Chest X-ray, AP view. Patient: 15 years old, sex F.
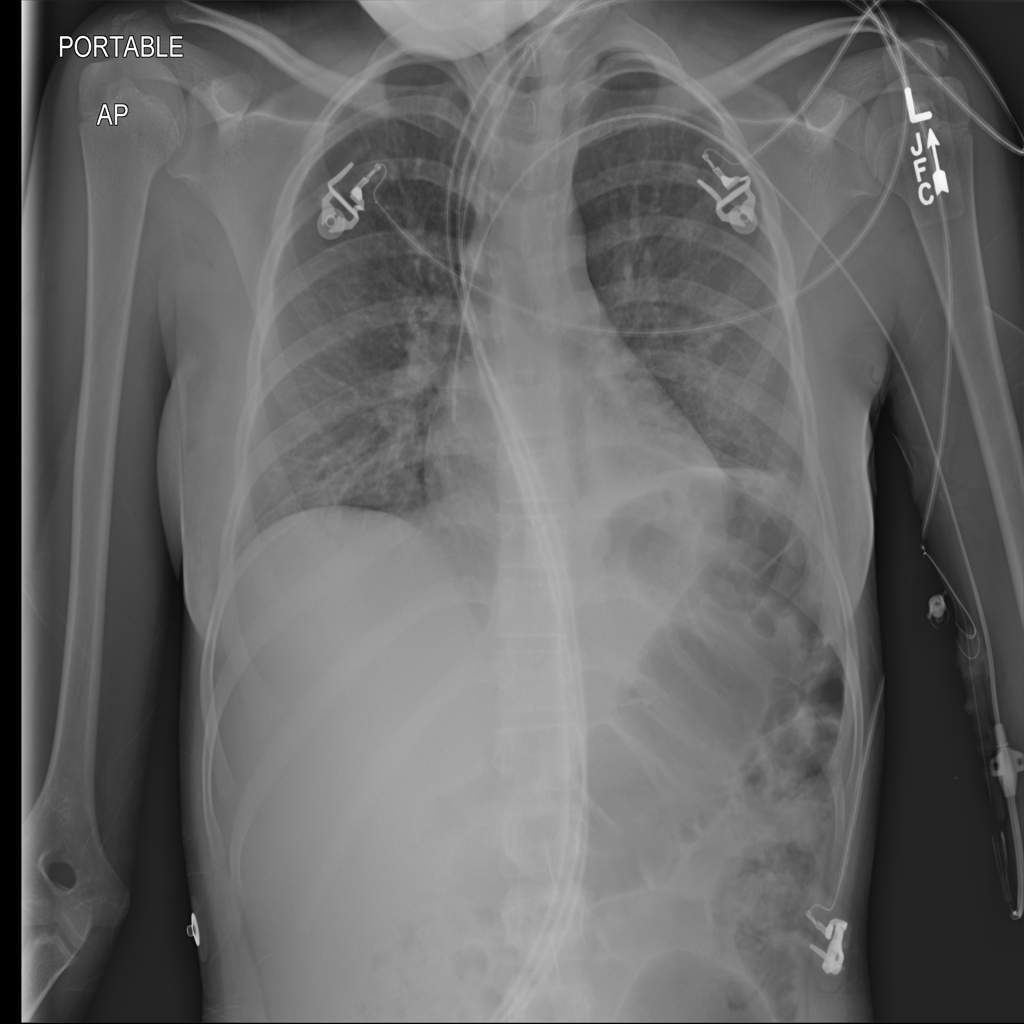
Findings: Atelectasis